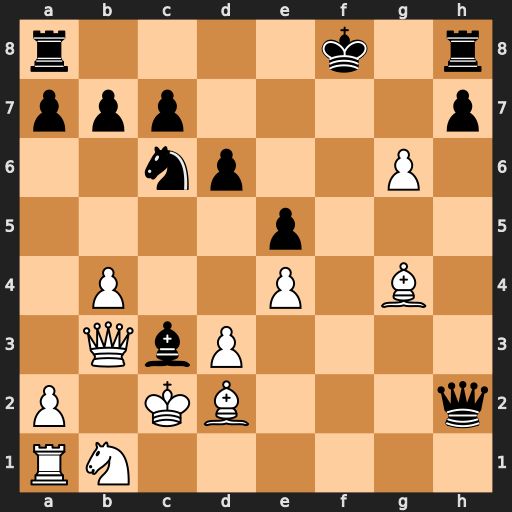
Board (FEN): r4k1r/ppp4p/2np2P1/4p3/1P2P1B1/1QbP4/P1KB3q/RN6
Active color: w
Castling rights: -
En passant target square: -
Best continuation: Qf7#